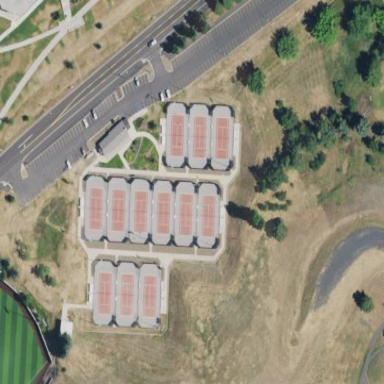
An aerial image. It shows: Tennis court in leisure pitch.